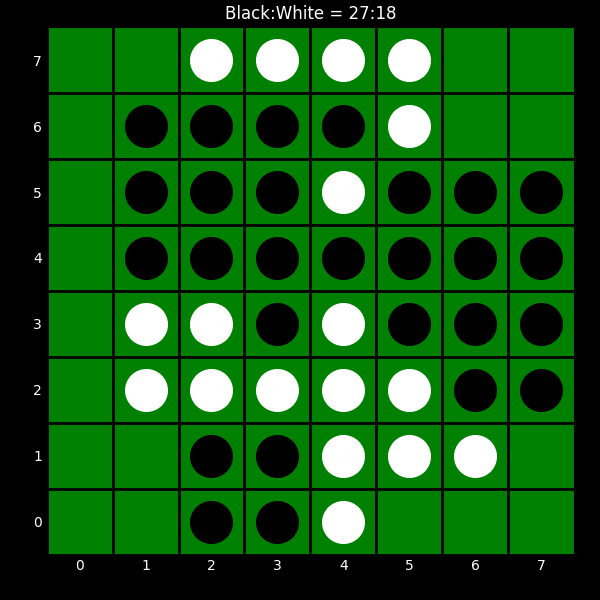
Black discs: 27
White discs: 18